Question: I need to create the following layout:

There is a container which holds all content of the site and the container needs to be centered in the browser window. The container has a non-fixed height as it needs to expand with the content. Inside the container there will be an other div holding the actual page contents.
Then to my problem, I need a special div which overlaps the left border of the container div as this will be a very special border (don't suggest using any of the css border properties).
It's okay to change the height of the overlapping div with Javascript (and you don't need to show me how). But I would like the positioning to be done in only html and css. I will be very grateful for all suggestions.
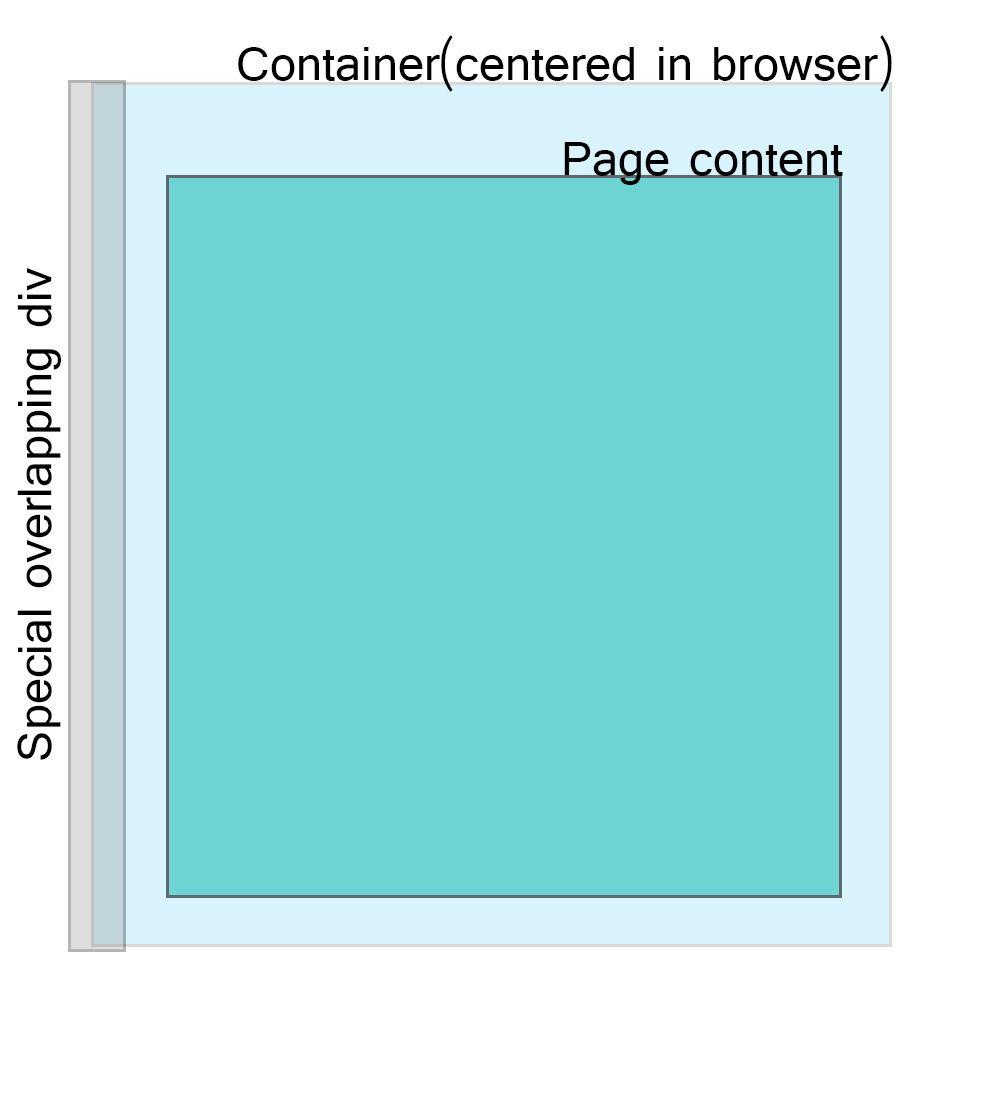
Answer: Was bored, so decided to practice, Heres a <URL>
'''
<div id="container">
<div id="content">
<p> Hey I am the content</p>
<p> Hey I am the content</p>
<p> Hey I am the content</p>
<p> Hey I am the content</p>
<p> Hey I am the content</p>
<p> Hey I am the content</p>
<p> Hey I am the content</p>
</div>
<div id="special">
</div>
</div>
#container {background: orange;
width:50%;
margin:0 auto;
padding: 10px 30px;
position:relative}
#content { background: brown}
#special {position:absolute;
top:0;
left: -30px;
width: 60px;
background: red;
}
var height= $("#container").css("height");
height = height.replace("px","");
height = parseInt(height) + 20;
$("#special").css("height",height);
'''